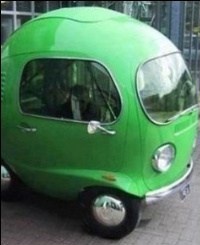
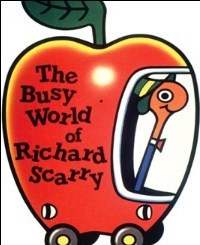
Blend attribute: Object Shape
Blending difficulty: Low
Creative potential: Low